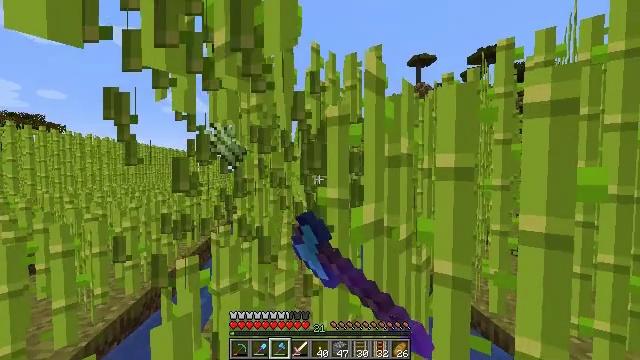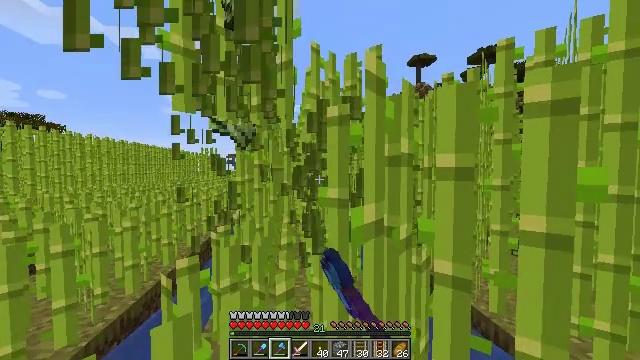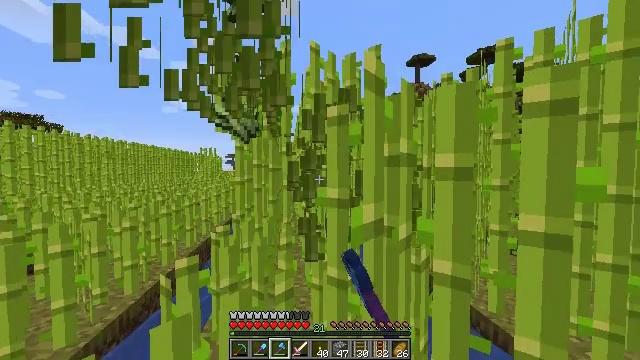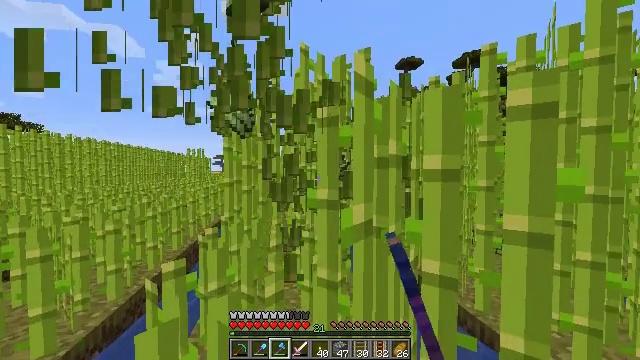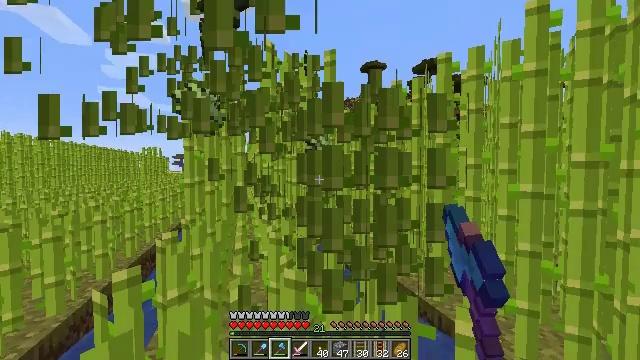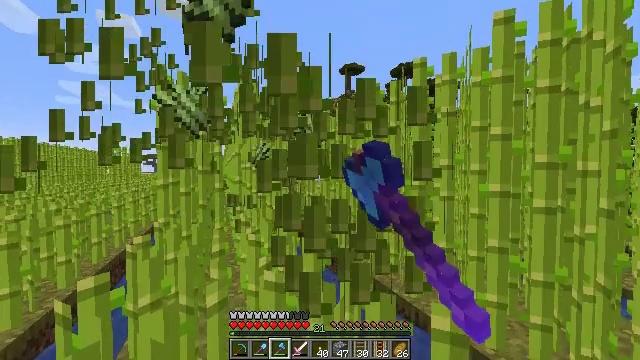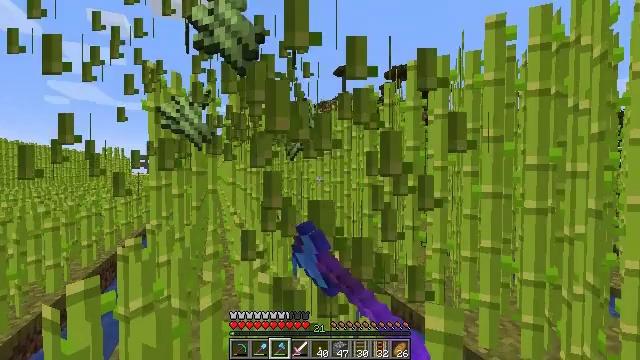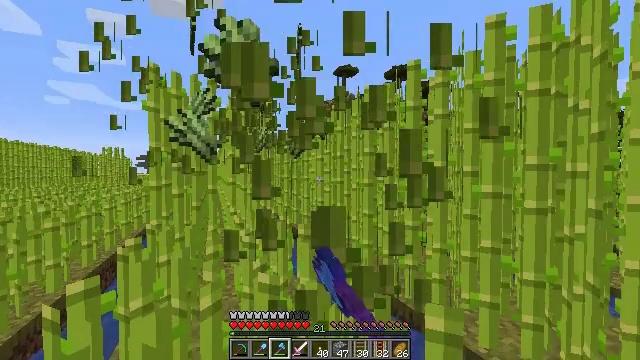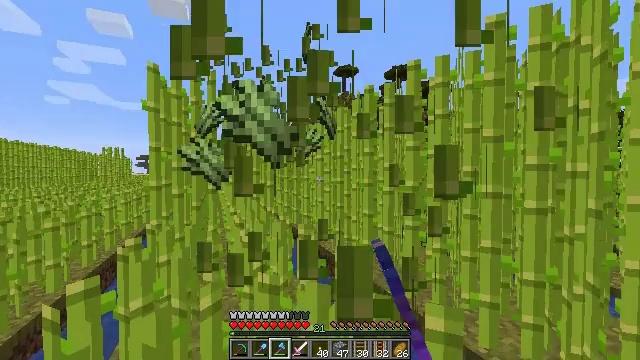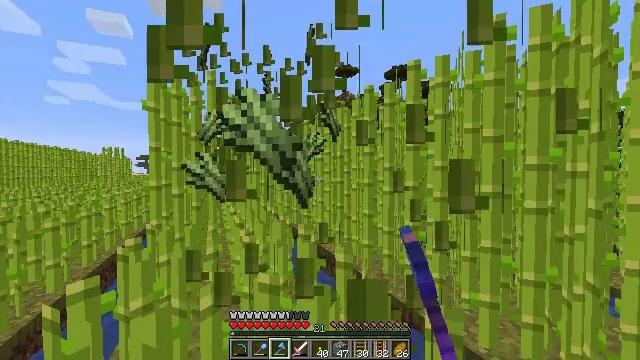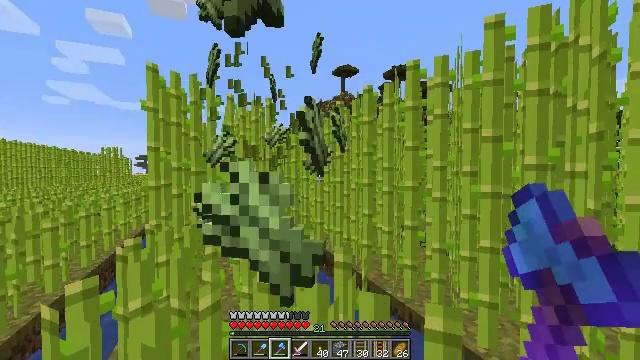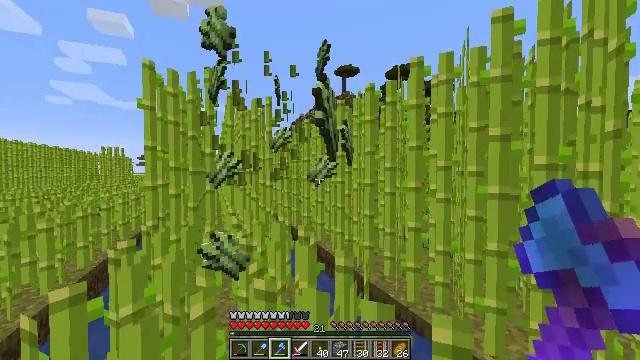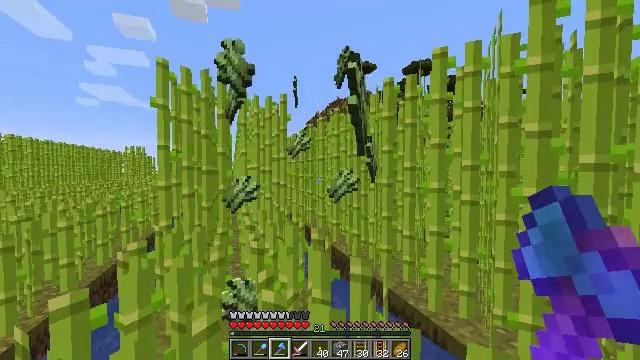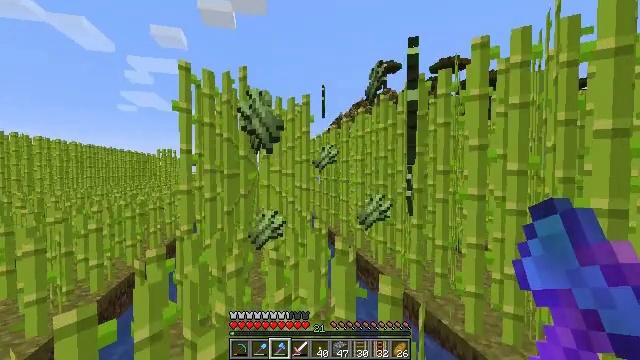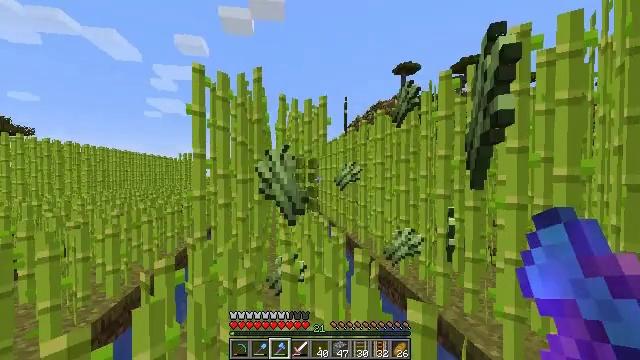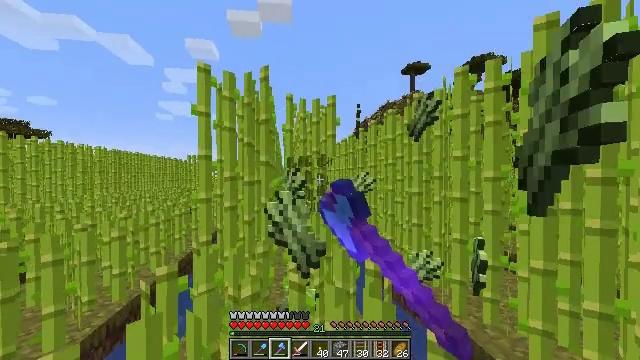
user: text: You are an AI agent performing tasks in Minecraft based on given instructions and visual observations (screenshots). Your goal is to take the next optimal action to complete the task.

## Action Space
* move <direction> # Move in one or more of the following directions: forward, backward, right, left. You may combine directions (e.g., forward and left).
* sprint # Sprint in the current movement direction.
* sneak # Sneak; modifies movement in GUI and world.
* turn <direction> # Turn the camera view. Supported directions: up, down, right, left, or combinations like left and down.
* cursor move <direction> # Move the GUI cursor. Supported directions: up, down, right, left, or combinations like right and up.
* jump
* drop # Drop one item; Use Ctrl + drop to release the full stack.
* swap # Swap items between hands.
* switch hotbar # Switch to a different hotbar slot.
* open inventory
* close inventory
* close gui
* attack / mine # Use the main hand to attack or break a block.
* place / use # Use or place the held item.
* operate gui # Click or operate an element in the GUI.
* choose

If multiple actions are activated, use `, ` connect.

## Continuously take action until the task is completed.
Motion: motion action
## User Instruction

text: Cut down the sugar cane stalks.
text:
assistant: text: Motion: attack / mine
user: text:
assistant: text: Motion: attack / mine
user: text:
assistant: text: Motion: turn right, attack / mine
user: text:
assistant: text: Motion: turn right, attack / mine
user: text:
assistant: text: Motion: turn right, attack / mine
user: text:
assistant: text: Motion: turn right, attack / mine
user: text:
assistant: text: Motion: attack / mine
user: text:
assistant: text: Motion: attack / mine
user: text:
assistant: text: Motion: attack / mine
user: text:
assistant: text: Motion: attack / mine
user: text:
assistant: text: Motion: move forward, attack / mine
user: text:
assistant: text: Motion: move forward, turn left, attack / mine
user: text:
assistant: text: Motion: move forward, turn left, attack / mine
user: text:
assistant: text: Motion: move forward, turn left, attack / mine
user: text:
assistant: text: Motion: move forward, sprint, turn left, attack / mine
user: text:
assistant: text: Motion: move forward, sprint, turn left, attack / mine
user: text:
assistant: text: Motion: move forward, sprint, turn left, attack / mine
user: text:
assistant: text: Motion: move forward, sprint, turn left, attack / mine
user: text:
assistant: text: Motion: move forward, sprint, turn left, attack / mine
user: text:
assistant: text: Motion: move forward, sprint, attack / mine
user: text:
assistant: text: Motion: move forward, sprint, turn right, attack / mine
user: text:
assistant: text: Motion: move forward, sprint, turn right, attack / mine
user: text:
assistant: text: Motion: move forward, sprint, turn right, attack / mine
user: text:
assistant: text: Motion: move forward, sprint, turn right, attack / mine
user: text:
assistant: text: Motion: move forward, sprint, attack / mine
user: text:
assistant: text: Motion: move forward, sprint, turn left, attack / mine
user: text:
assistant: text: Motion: move forward, sprint, turn left, attack / mine
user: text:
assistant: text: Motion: move forward, sprint, turn left, attack / mine
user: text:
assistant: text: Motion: move forward, sprint, turn left, attack / mine
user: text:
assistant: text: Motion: move forward, sprint, attack / mine